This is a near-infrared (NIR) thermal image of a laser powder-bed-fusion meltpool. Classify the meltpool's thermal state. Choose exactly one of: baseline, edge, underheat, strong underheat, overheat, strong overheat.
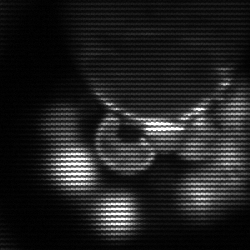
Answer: baseline